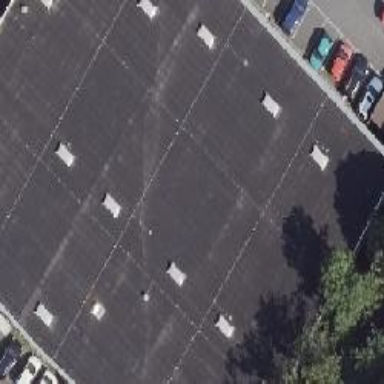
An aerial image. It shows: Part of building with flat black roof.